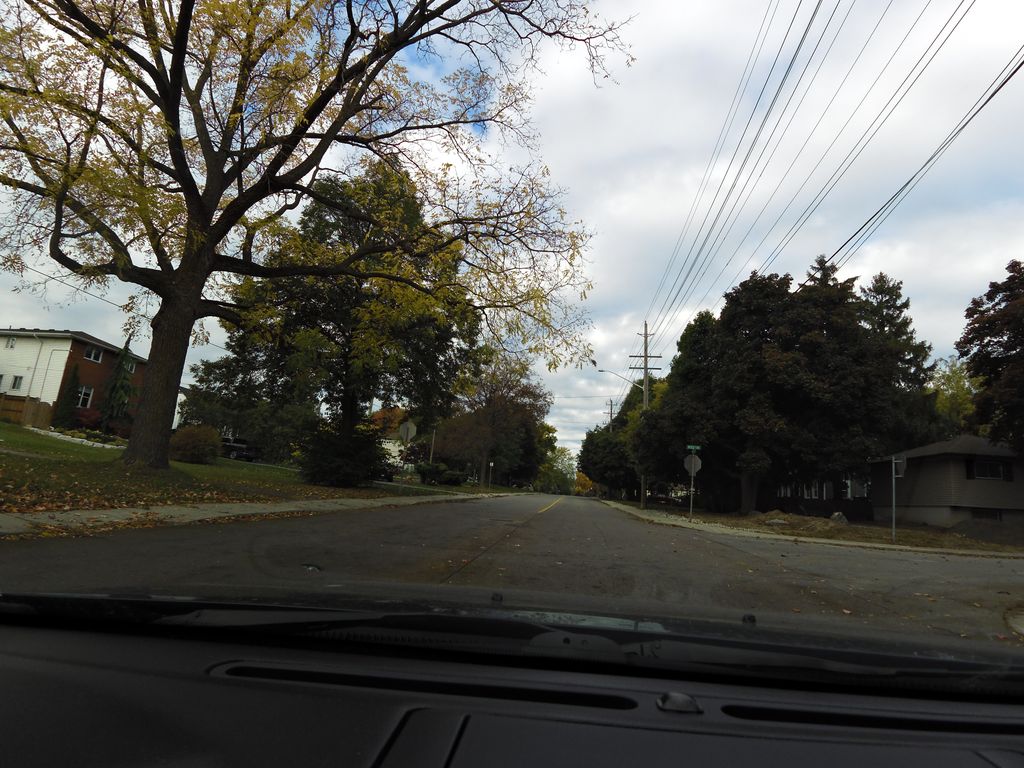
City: hamilton